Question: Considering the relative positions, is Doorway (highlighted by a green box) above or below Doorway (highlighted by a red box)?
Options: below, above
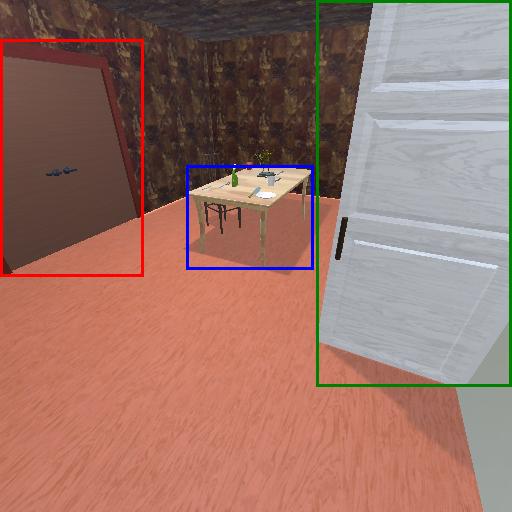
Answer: below